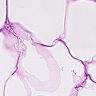
Metastatic tissue present: no